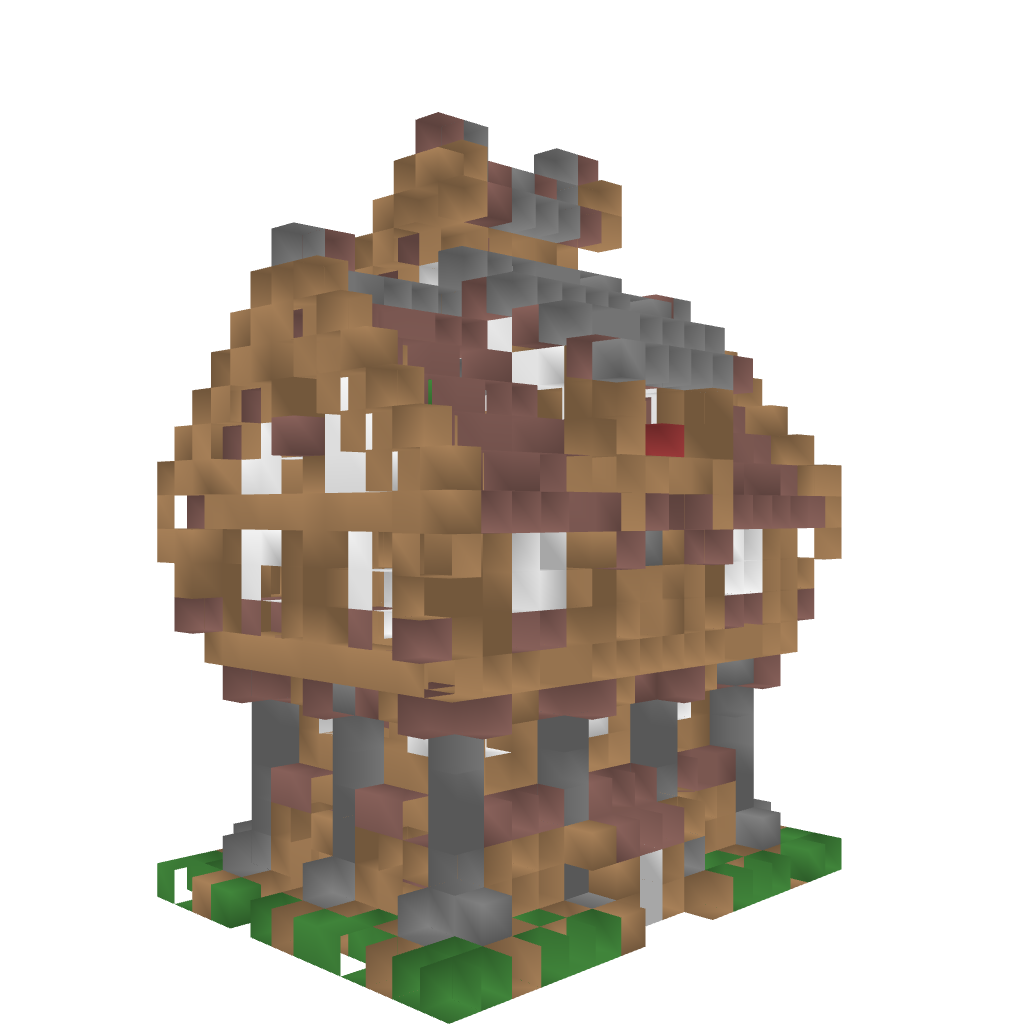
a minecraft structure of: Medieval Medium House high quality